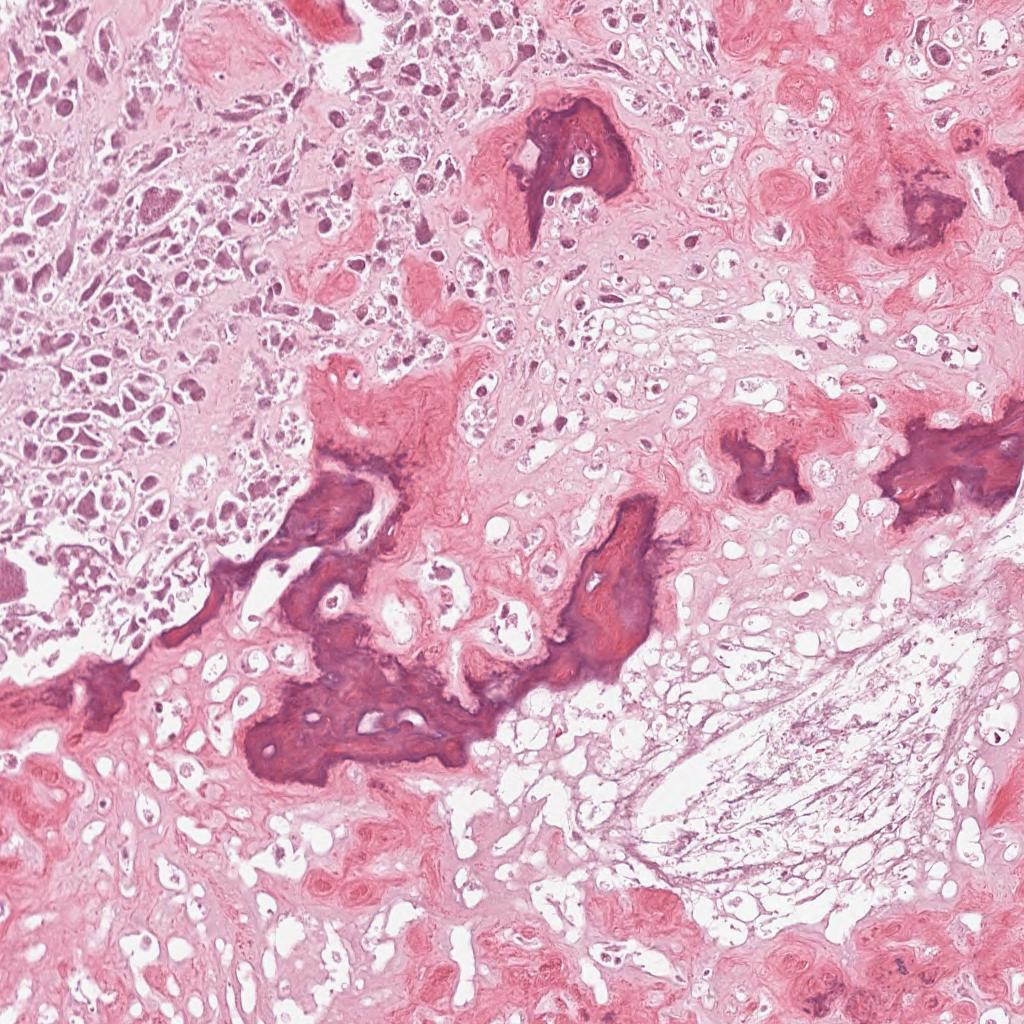
Label: Non-Viable-Tumor